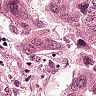
Metastatic tissue present: yes